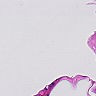
Metastatic tissue present: no